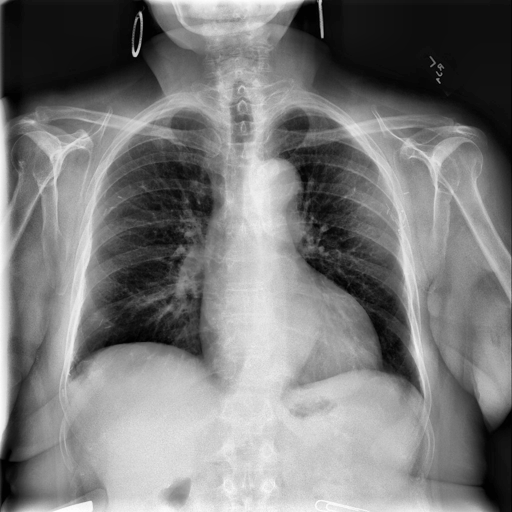
Finding: NORMAL